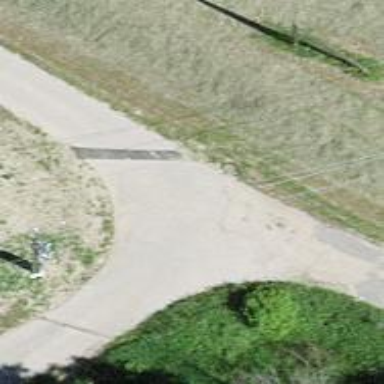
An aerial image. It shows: Track road with grade3 tracktype.